Question: I am developing an mobile application using jquery mobile and PHP. I encounter a warning when i submit the form for checking the credentials.
> Warning: Cannot modify header information - headers already sent by (output started at /home/u387779804/public_html/walcliff/index.php:6) in /home/u387779804/public_html/walcliff/index.php on line 48
The php code
'''
<?php session_start();?>
<?php
if(isset($_POST['sec']))
{
$s=$_POST['sec'];
$user="u387779804_a";
$password="arunvenu123";
$server="mysql.1freehosting.com";
$con=mysql_connect($server,$user,$password);
mysql_select_db("u387779804_a",$con);
$query=mysql_query("select * from details where secretnum='$s'");
if (!$query) { // add this check.
die('Invalid query: ' . mysql_error());
}
$info=mysql_fetch_array($query);
if($_POST['sec'] == $info['secretnum'])
{
$_SESSION['fid']=$info['fid'];
$_SESSION['phone']=$info['phone'];
$_SESSION['name']=$info['name'];
$_SESSION['email']=$info['email'];
$_SESSION['address']=$info['address'];
$_SESSION['city']=$info['city'];
header('Location:list.php');
}
else
{
echo '<script> alert("Wrong User name password")</script>';
}
}
?>
'''
I have attached the screen shoot also.Any possible solutions for this problem is welcomed! Thanks in advance!

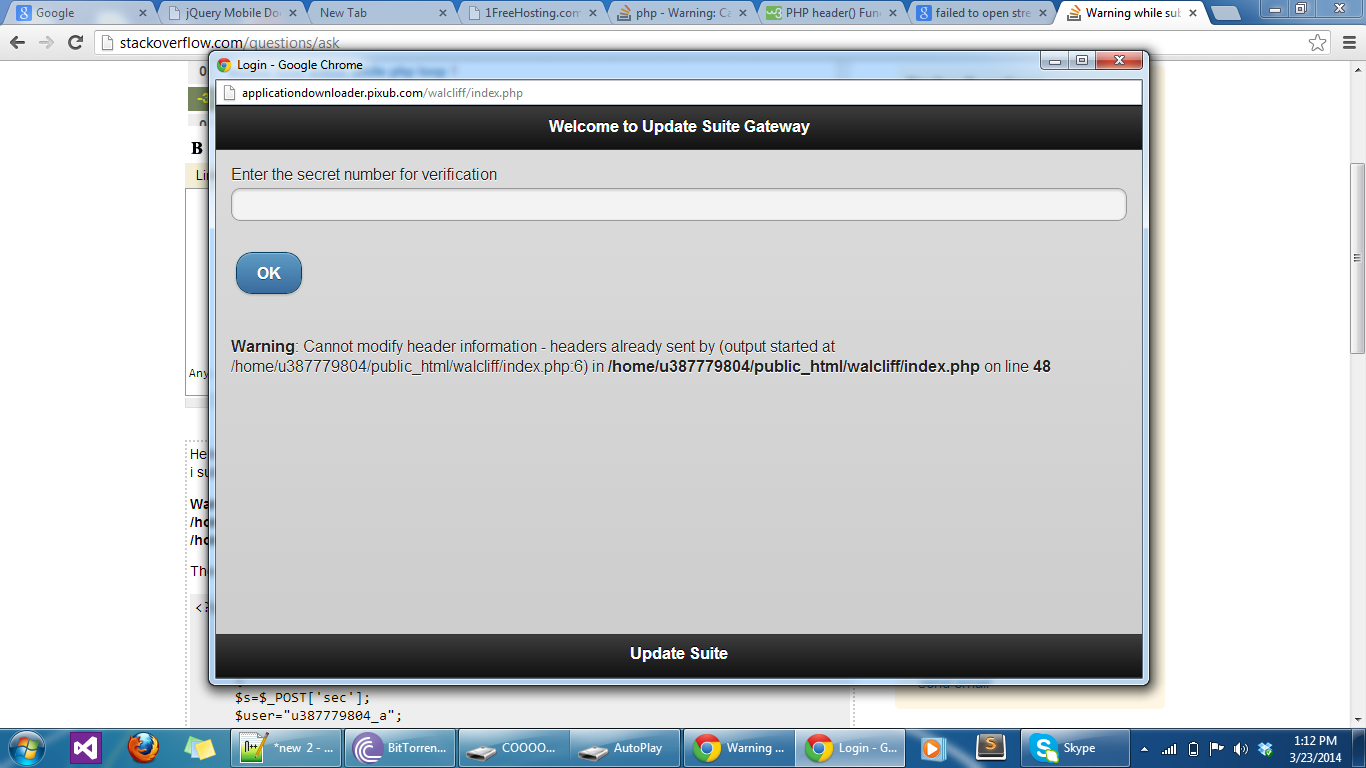
Answer: The second line is actually your problem here. That's a linebreak, which is considered starting of the body and thus means no-more headers can be sent.
Change the first three lines to the following:
'''
<?php ob_start(); session_start(); ?>
<?php
if(isset($_POST['sec']))
'''
Or, better yet:
'''
<?php
ob_start();
session_start();
if(isset($_POST['sec']))
'''